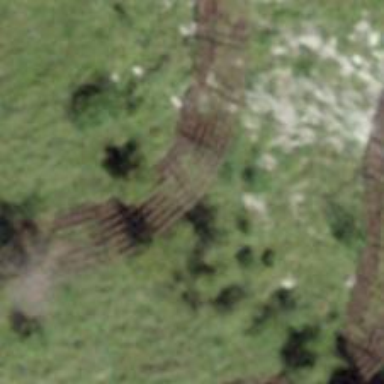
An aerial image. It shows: Unique fence designed for avalanche protection.